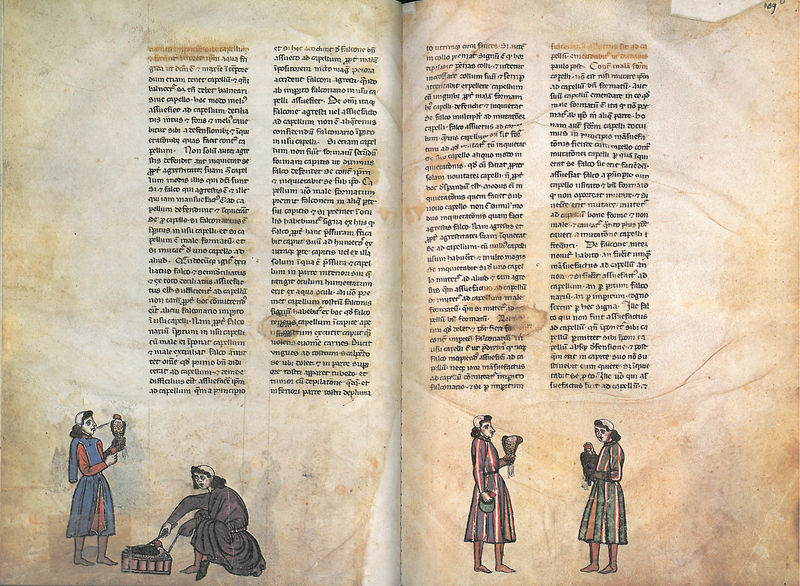
Titel: Falkenbuch Friedrichs des II.; De arte venandi cum avibus
Institution: Rom, Biblioteca Vaticana
Schlagwörter: blau, falke, gemälde, mann, vogel, grün, menschen, bunt, frau, kleid, männer, schwarz, rot, gespräch, alt, mützen, kleidung, vögel, gewand, blatt, schrift, spalten, essen, streifen, foto, buch, seite, text, tasche, fleck, flecken, seiten, greifvogel, falkenjagd, käfig, miniatur, handschrift, riss, latein, buchmalerei, falkner, manuskript, falken, alte schrift, abrichten, satzspiegel, züchten, kleks, vergiblt, gestreifft, alte schrif